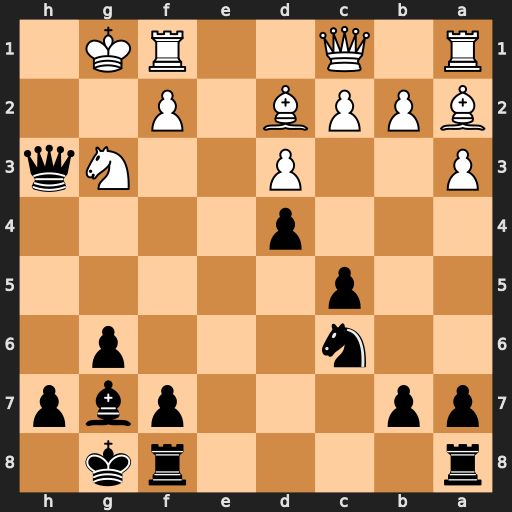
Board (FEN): r4rk1/pp3pbp/2n3p1/2p5/3p4/P2P2Nq/BPPB1P2/R1Q2RK1
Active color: b
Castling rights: -
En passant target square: -
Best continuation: Ne5 Qd1 Ng4 Qxg4 Qxg4